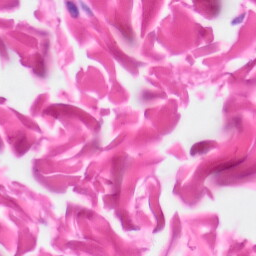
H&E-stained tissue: Skin